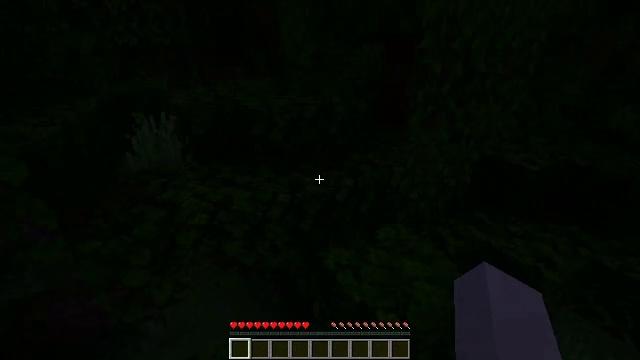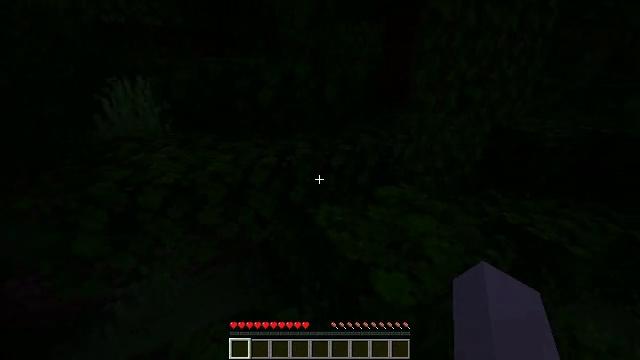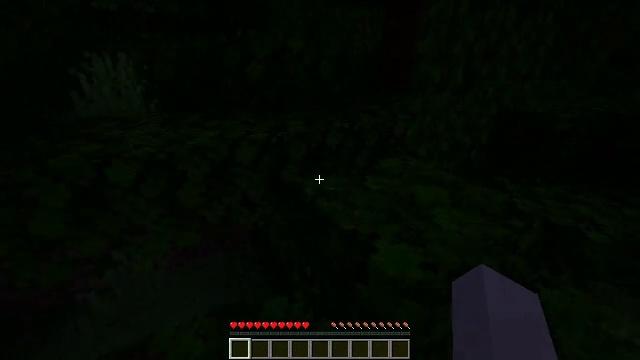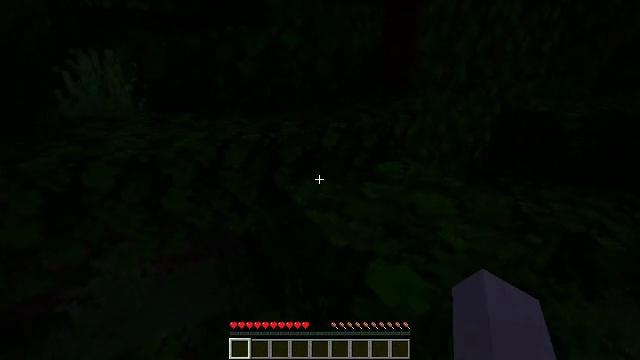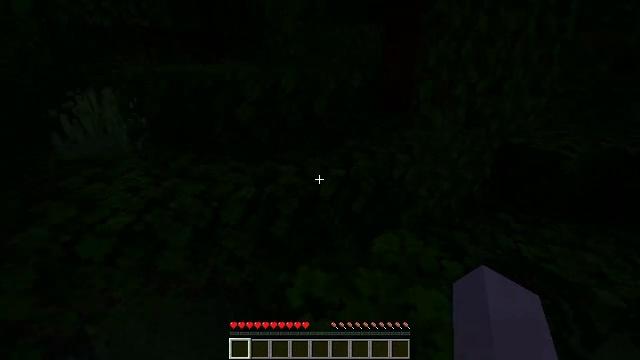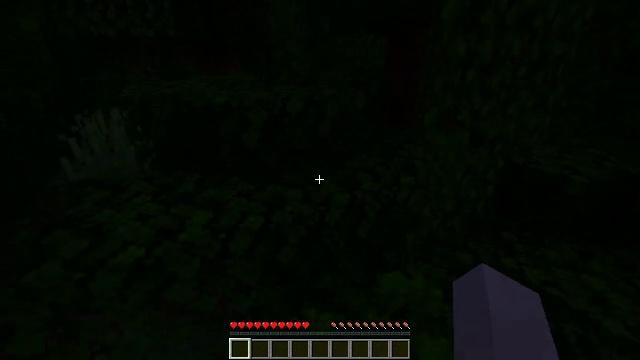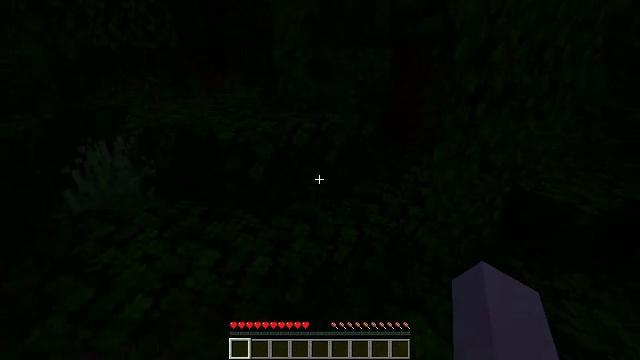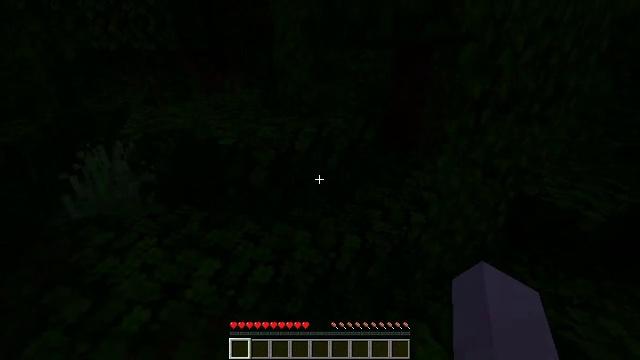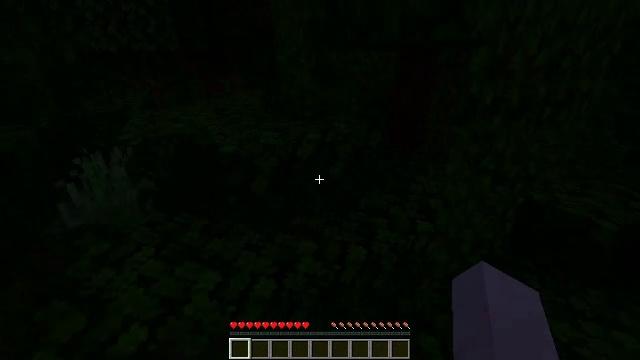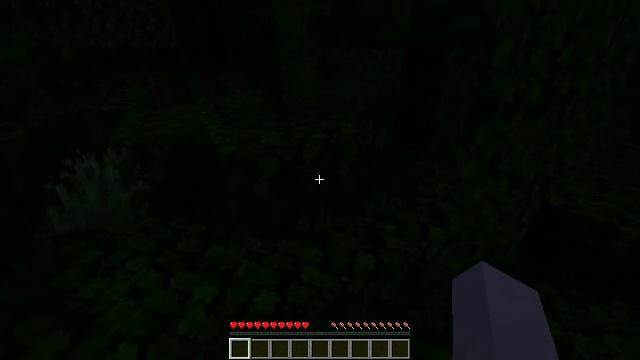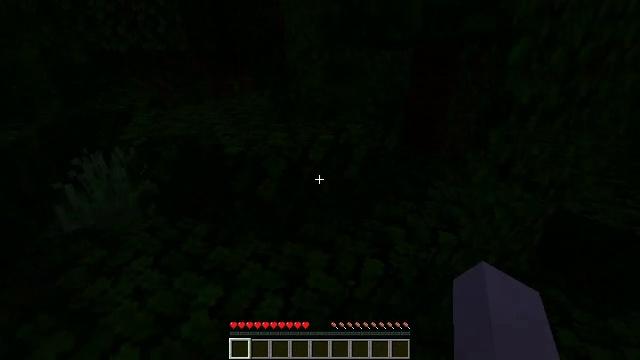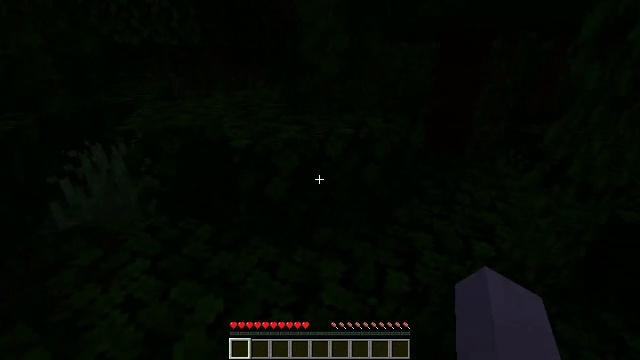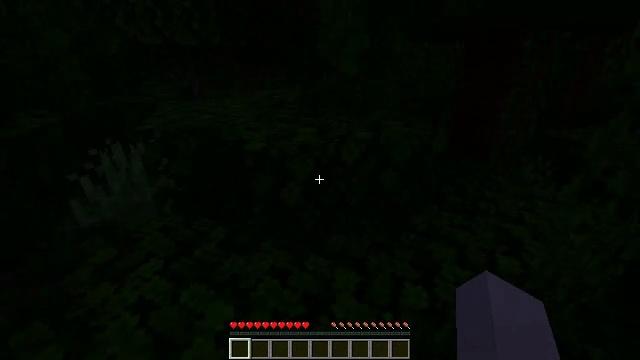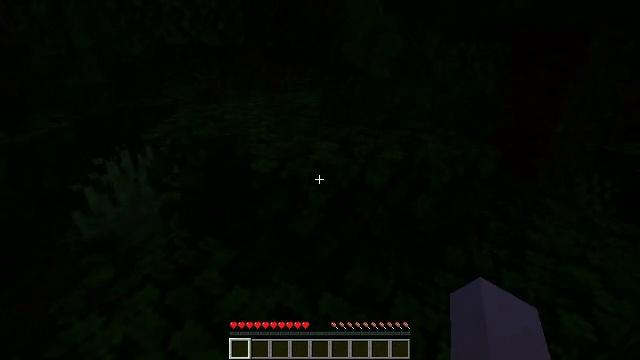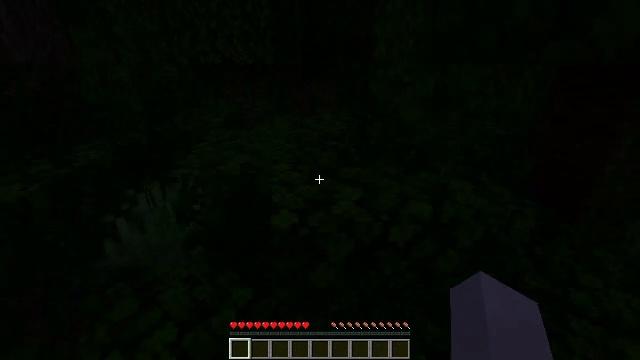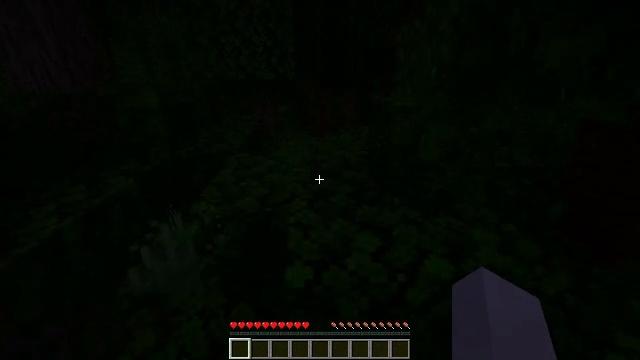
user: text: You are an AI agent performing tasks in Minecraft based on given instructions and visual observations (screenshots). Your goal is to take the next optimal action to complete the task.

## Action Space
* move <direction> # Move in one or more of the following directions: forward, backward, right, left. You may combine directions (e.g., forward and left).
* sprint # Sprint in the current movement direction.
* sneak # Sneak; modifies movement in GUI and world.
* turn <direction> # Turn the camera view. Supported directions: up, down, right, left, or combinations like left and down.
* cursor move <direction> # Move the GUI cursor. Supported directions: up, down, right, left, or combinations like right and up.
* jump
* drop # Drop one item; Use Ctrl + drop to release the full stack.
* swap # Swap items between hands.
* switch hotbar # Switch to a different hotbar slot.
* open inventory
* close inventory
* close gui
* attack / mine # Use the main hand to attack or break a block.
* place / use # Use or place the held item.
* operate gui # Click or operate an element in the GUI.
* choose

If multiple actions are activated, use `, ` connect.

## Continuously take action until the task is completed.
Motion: motion action
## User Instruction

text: Collect some bamboo.
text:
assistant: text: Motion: move forward
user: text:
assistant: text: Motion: move forward, jump
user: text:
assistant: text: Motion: move forward, jump
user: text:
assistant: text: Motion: move forward, jump
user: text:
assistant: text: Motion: move forward, jump
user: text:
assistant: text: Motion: move forward, jump
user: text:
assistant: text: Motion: move forward, jump
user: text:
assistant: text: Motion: move forward, jump
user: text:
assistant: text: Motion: move forward
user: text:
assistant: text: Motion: move forward, turn left
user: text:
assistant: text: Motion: move forward, turn left
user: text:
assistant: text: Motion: move forward, turn left
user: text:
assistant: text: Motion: move forward, turn left
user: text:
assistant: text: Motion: move forward, turn left and up, jump
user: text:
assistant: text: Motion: move forward, turn left, jump
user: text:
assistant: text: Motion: move forward, turn left, jump
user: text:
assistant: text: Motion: move forward, turn up, jump
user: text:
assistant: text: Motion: move forward, turn up, jump
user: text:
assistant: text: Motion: move forward
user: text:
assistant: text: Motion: move forward
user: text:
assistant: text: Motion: move forward
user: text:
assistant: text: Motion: move forward
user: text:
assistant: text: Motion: move forward
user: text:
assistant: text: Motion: move forward
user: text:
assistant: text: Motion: move forward
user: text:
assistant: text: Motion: move forward, jump
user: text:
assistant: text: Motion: move forward, jump
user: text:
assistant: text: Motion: move forward, jump
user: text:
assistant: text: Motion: move forward
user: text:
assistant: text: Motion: move forward